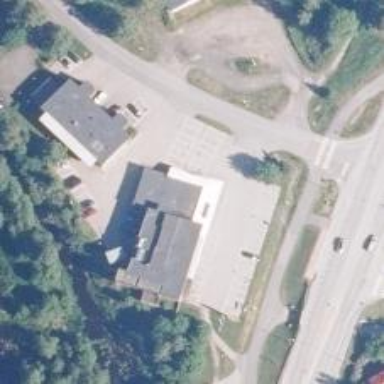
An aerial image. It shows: Convenience shop.